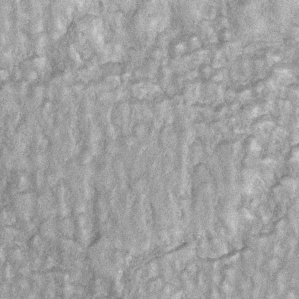
Label: frost